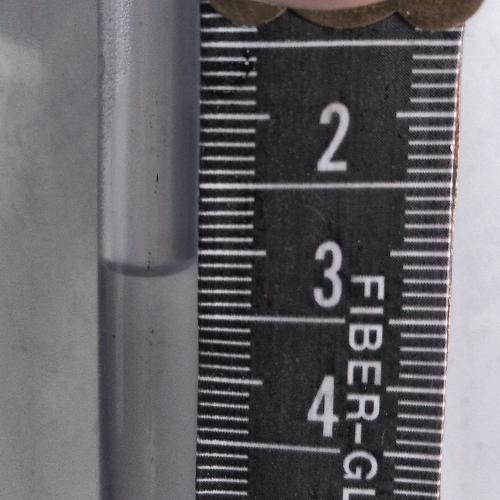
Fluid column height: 3.2 cm